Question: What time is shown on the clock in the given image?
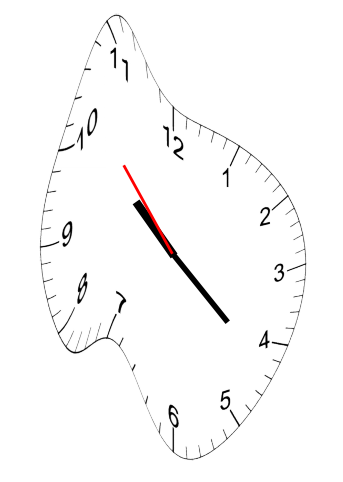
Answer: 10:21:53